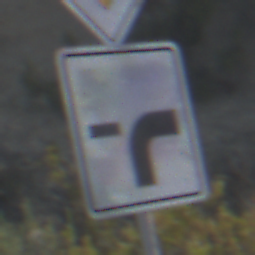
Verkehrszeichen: VerlaufVorfahrtsstrasse9
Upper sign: Vorfahrtsstrasse
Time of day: MorningAfternoon
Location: Outdoor (Nature)
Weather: Clear
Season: NotSpecified
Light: Natural